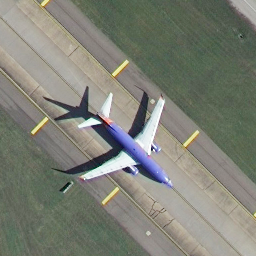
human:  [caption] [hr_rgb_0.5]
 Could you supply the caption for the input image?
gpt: There is an airplane taxiing on the runway .

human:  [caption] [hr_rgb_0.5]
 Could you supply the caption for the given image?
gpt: An airplane with with purple fuselage is on the runway .

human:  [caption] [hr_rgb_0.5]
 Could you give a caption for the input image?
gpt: There is an airplane on the runway .

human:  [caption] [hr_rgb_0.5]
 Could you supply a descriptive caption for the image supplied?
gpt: An airplane with with purple fuselage is taxiing on the runway .

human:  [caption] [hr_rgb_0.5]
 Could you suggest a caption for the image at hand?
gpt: It is an airplane taxiing on the runway .